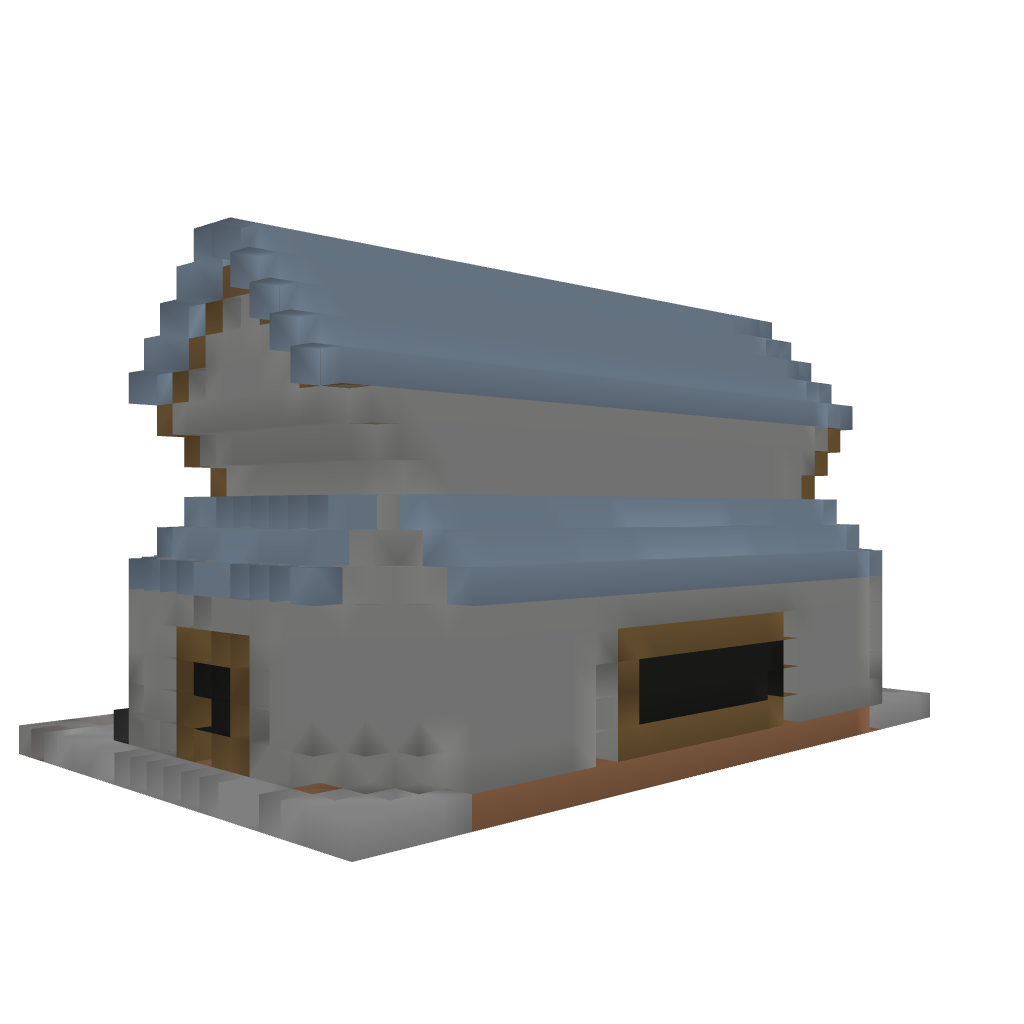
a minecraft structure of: Medival Home